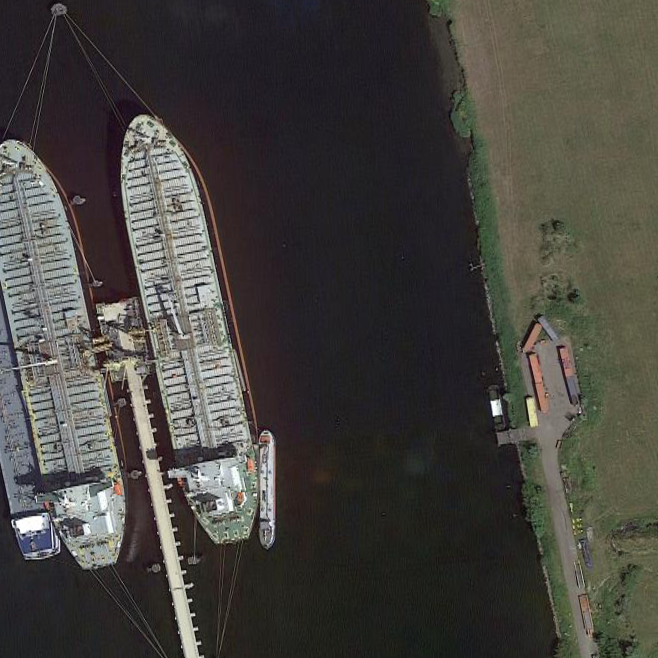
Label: civil